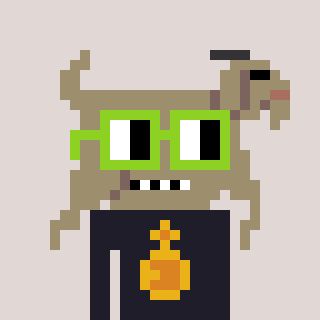
a pixel art character with square light green glasses, a goat-shaped head and a grayscale-colored body on a warm background